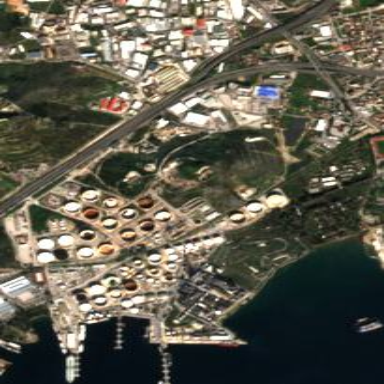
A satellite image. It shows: Industrial area with refinery.